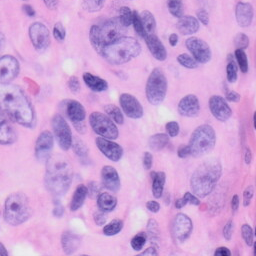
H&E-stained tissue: Skin